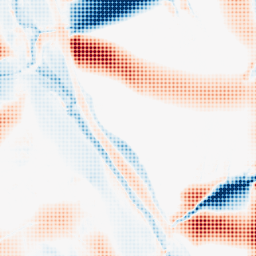
Category: morphological
Decomposition family: morphological_square
Decomposition parameters: operation: average
size: 50
Upsampling method: sinc_blackman
Upsampling parameters: scale: 8
kernel_size: 8
Upsampling scale: 8